Question: I'm doing a layout for an account page. And I'm thinking my code looks horrible because I am trying to avoid using tables. Here is a screen shot of what I want to get:

Right now, I'm using something like this (see jsfiddle): <URL>
Here it is for quick review:
'''
<ul class="info_list">
<li>
<label>First name</label>
<div><input type="text" /></div>
</li>
<li>
<label>Email</label>
<div>
<p>john@gmail.com (Default)</p>
<input type="text"/></div>
</li>
<li>
<label></label>
<div>
<input type="checkbox" />Tickbox
</div>
</li>
</ul>
'''
It feels ugly and complicated. What way would you advise to do it?
Thanks
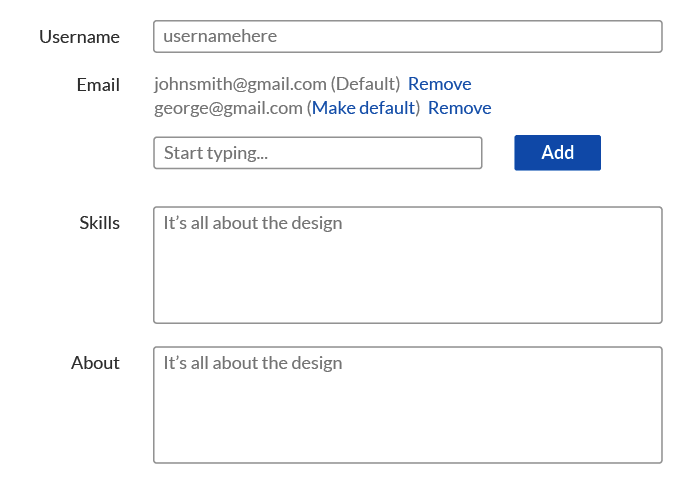
Answer: i think you should use div instead of li
like this
'''
<div>
<div class="label">First Name</div>
<div class="element"><input type="text"/></div>
</div>
<div>
<div class="label">Email</div>
<div class="element"><input type="text"/></div>
</div>
'''
and write CSS class for label and control to proper alignment i.e. margin, padding, float, etc.